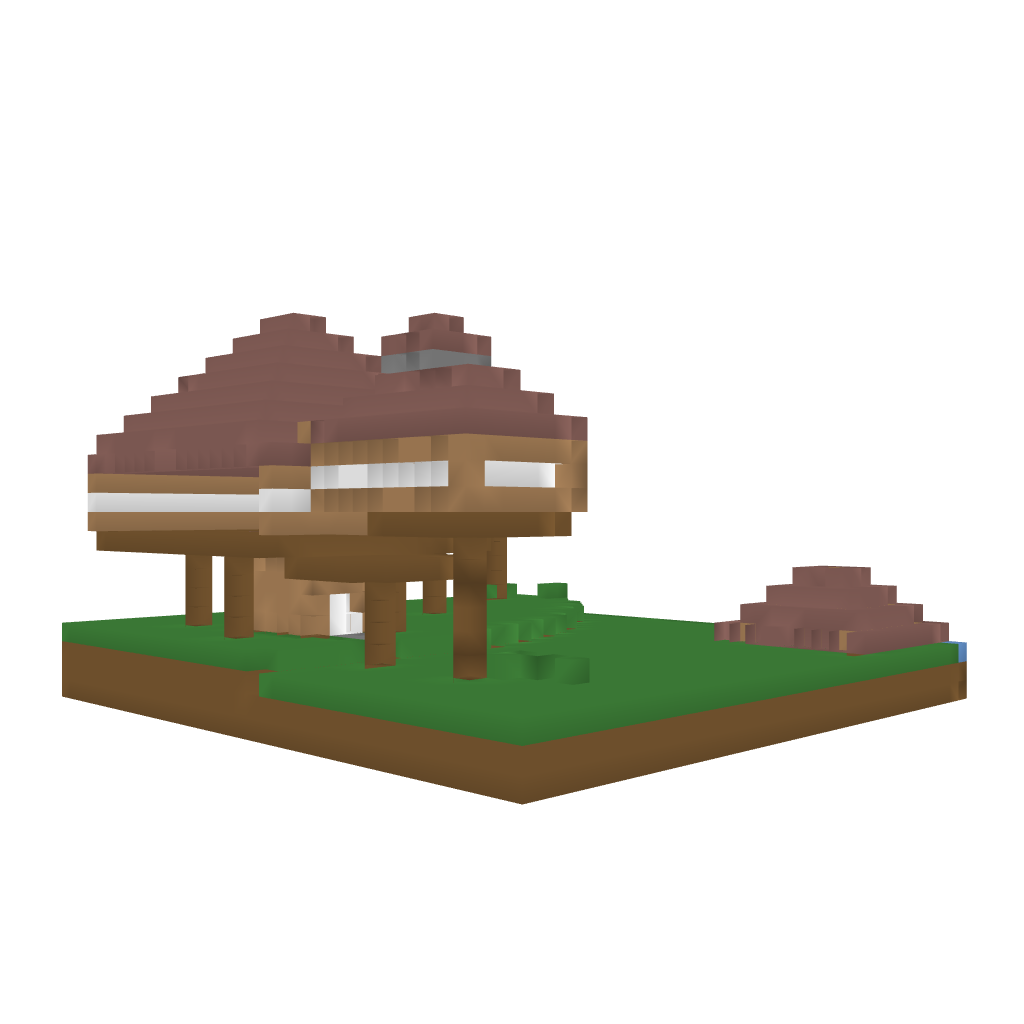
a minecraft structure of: Mushroom house 1 good quality